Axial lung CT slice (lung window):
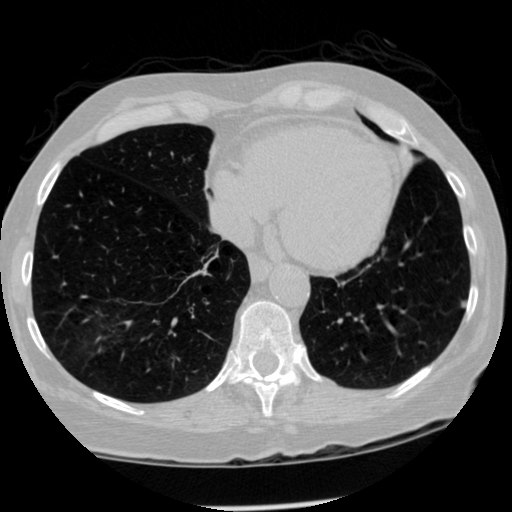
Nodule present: yes
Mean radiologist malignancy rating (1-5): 2.333